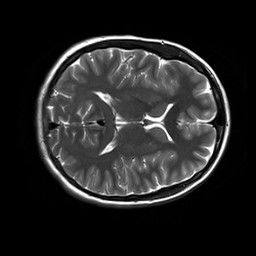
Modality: T2w
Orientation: axial
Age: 25
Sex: female
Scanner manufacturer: siemens
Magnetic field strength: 3 T
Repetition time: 8.53 s
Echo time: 0.091 s